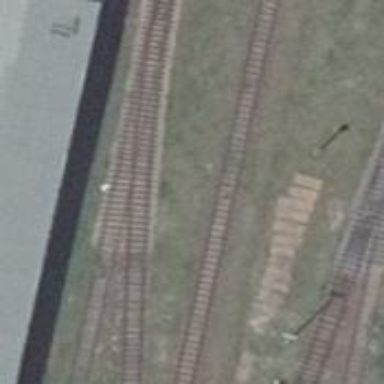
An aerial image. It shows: Railway yard used for servicing trains.